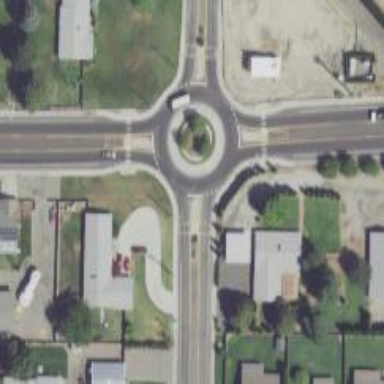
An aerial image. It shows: Secondary road around roundabout.